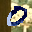
Label: 0